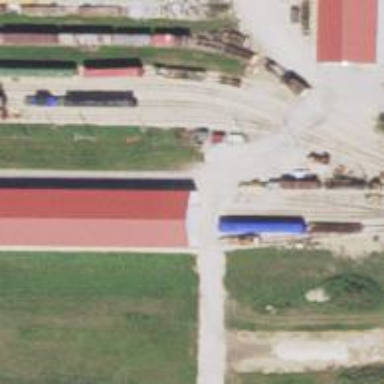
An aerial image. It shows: Preserved railway yard with building passage tunnel.